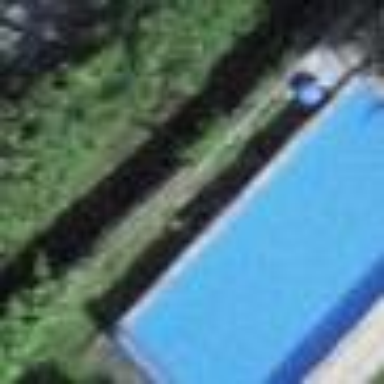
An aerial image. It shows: Swimming pool located in leisure land.